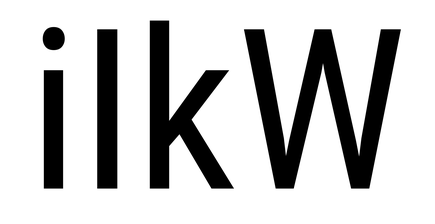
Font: Roboto_Condensed_Regular